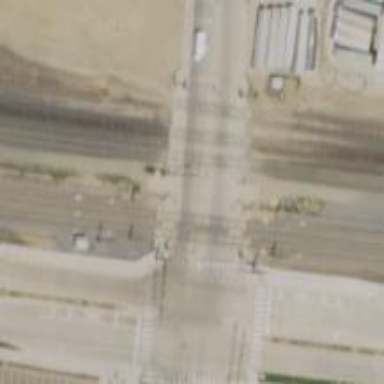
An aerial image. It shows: Railway level crossing.